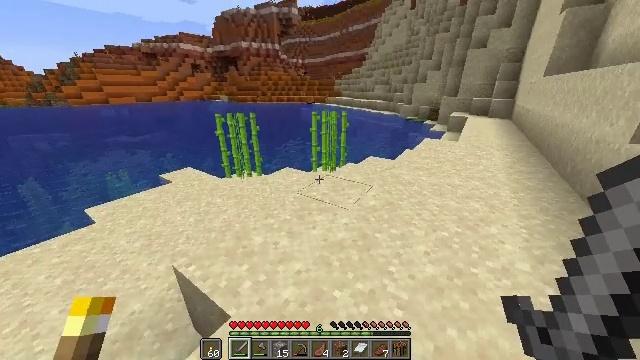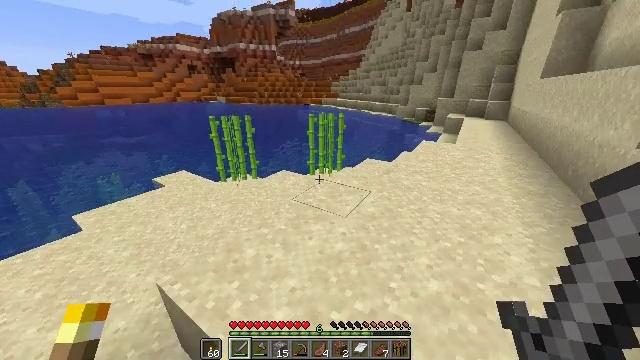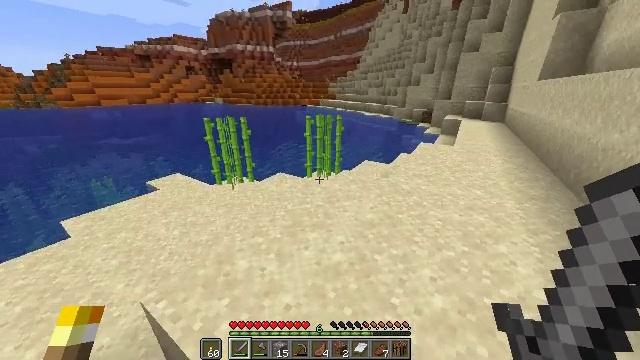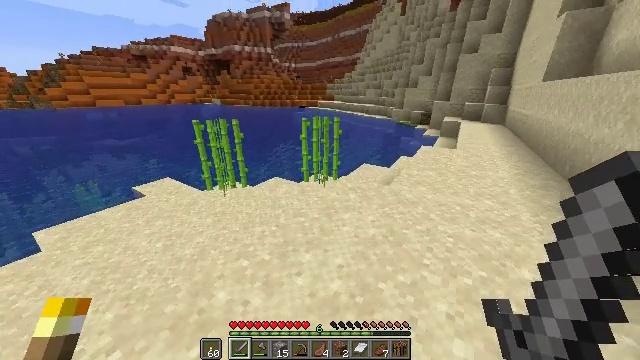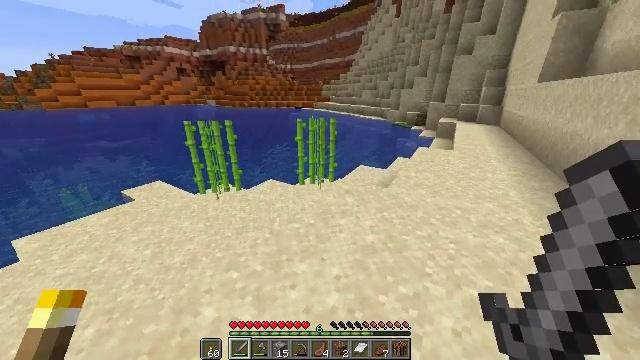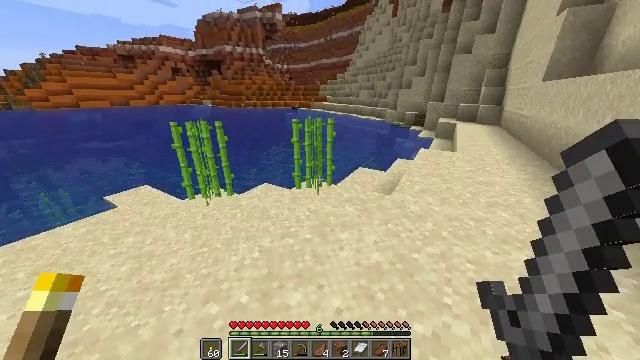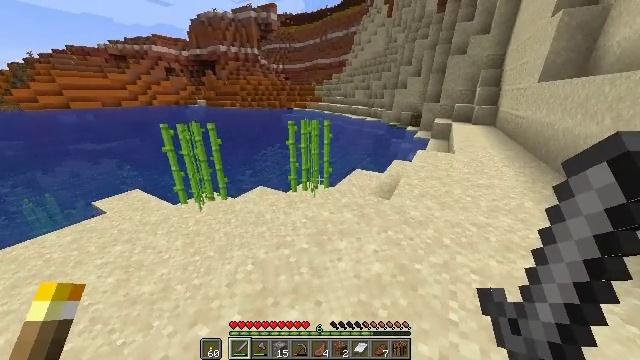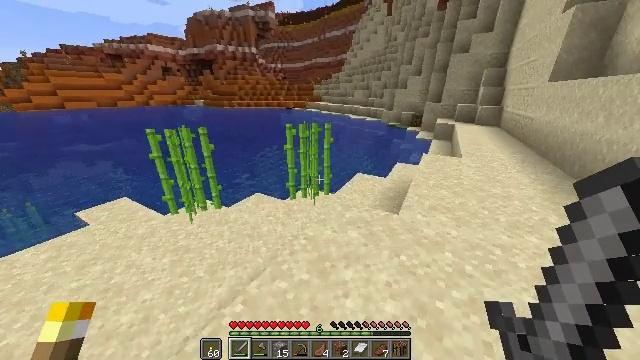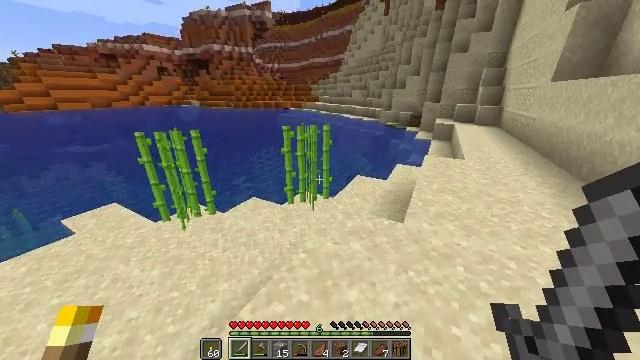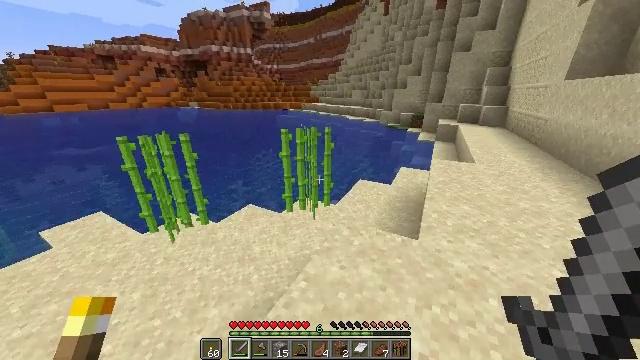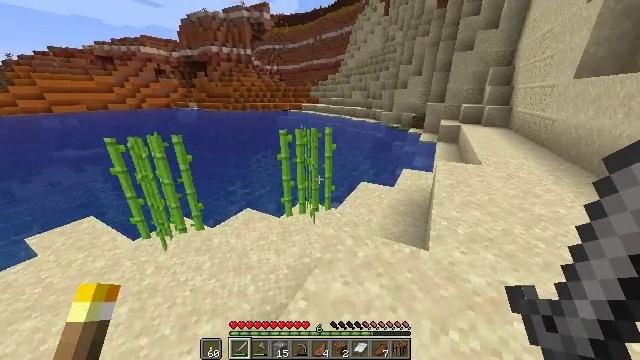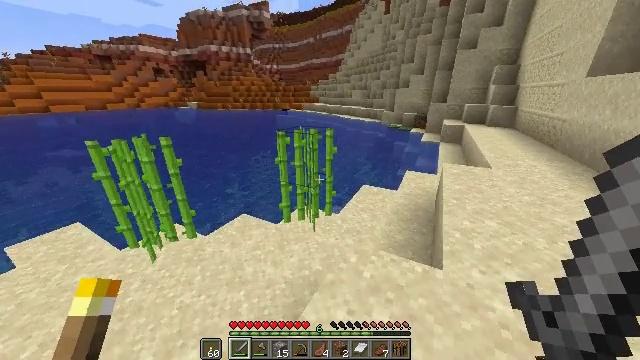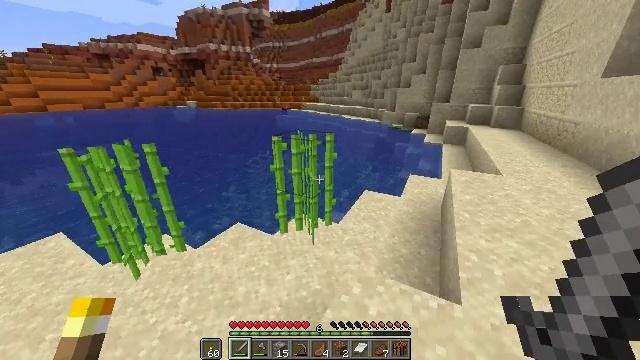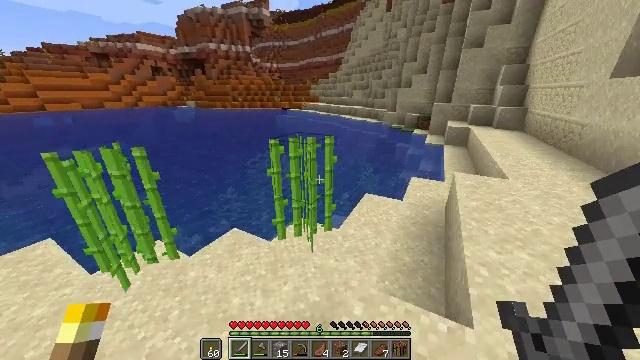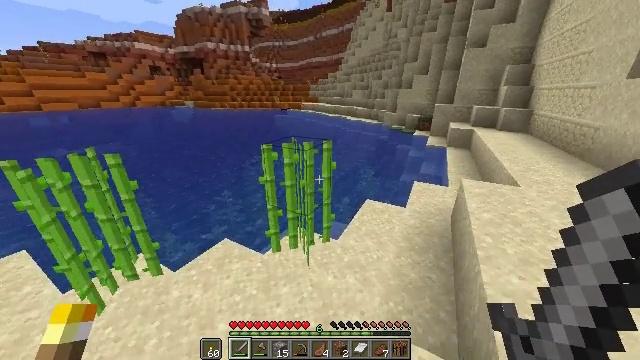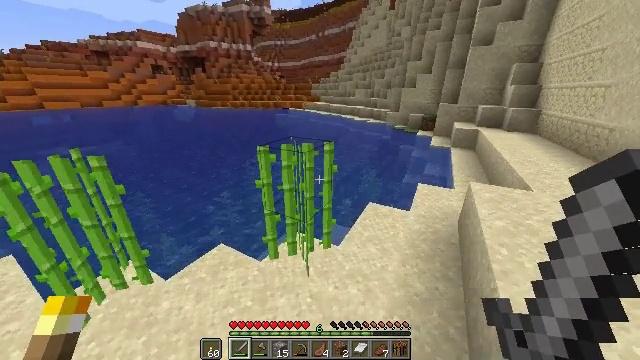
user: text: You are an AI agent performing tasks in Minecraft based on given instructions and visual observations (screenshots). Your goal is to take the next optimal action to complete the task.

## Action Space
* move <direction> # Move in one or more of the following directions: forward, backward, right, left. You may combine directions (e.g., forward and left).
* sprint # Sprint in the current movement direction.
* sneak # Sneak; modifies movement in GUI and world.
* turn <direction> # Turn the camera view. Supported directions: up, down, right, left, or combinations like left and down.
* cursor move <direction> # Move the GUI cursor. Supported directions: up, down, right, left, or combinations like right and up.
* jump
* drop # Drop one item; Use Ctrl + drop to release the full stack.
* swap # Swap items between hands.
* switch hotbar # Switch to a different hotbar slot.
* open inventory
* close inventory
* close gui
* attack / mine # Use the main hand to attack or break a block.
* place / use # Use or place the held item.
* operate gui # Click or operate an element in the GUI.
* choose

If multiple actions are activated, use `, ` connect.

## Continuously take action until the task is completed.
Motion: motion action
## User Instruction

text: Mine the sugar cane near rivers.
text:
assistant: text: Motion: move forward, sprint
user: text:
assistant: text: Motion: move forward, sprint
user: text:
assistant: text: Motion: move forward, sprint
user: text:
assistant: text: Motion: move forward, sprint, turn right
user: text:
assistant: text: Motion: move forward, sprint
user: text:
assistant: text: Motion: move forward, sprint, turn right
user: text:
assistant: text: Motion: move forward, sprint
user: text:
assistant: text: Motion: move forward, sprint
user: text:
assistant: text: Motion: move forward, sprint
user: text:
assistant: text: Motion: move forward, sprint
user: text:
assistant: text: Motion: move forward, sprint
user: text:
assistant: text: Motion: move forward, sprint
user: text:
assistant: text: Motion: move forward, sprint
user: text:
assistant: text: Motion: move forward, sprint
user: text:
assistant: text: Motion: move forward, sprint
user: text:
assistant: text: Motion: move forward, sprint
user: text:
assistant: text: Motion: move forward, sprint, attack / mine
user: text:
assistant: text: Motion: move forward, sprint, attack / mine
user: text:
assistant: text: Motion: move forward, sprint, attack / mine
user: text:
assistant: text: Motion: move forward, sprint, attack / mine
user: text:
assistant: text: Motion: move forward, sprint
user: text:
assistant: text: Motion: move forward, sprint
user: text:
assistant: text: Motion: move forward, sprint, turn left
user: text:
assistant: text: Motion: move forward, sprint, turn left
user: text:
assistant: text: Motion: move forward, sprint, turn left
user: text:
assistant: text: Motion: sprint, turn left and down
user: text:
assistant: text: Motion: sprint, turn left and down
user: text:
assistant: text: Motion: sprint, turn left and down
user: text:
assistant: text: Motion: sprint, turn left and down
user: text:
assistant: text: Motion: sprint, turn left and down